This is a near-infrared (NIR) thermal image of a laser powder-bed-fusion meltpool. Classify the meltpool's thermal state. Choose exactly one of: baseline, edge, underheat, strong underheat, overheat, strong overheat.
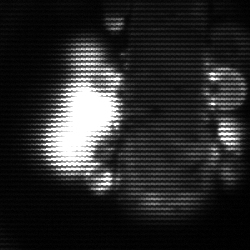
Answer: strong underheat